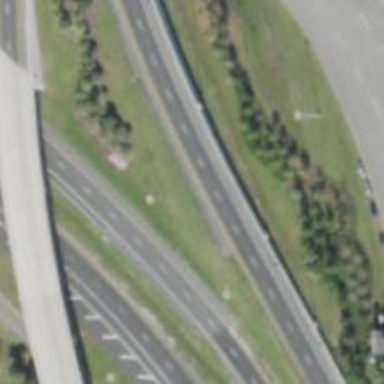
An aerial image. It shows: Motorway.